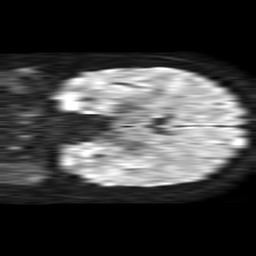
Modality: TRACE
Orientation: coronal
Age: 34
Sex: female
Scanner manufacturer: philips
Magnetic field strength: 1.5 T
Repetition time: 4.6 s
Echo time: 0.08631 s